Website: apple
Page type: customer-info-address
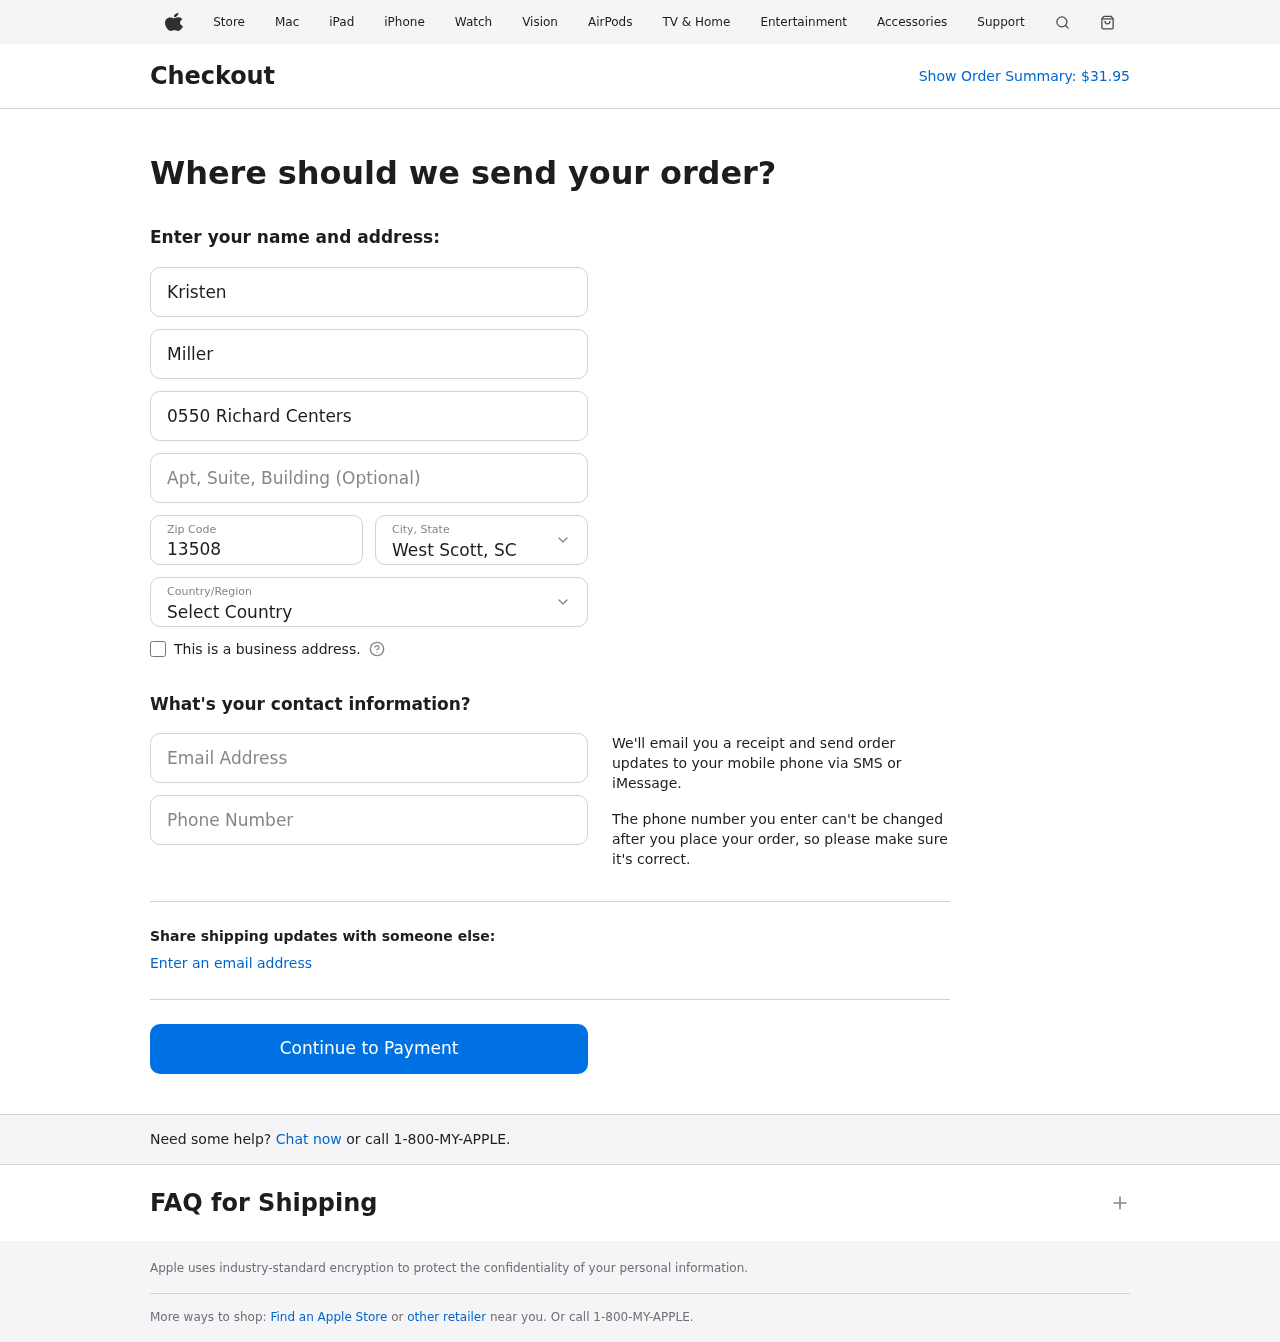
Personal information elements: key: PII_CITY_STATE
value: West Scott, SC
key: PII_COUNTRY
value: United States
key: PII_EMAIL
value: kristen.miller@yahoo.com
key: PII_FIRSTNAME
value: Kristen
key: PII_LASTNAME
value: Miller
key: PII_PHONE
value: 9939766218
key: PII_POSTCODE
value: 13508
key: PII_STREET
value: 0550 Richard Centers
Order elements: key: ORDER_TOTAL
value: $31.95